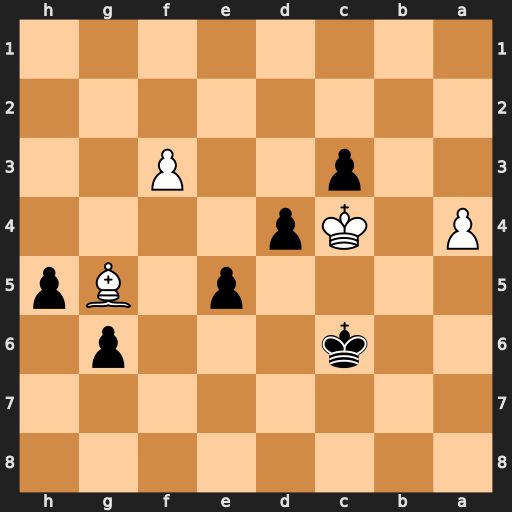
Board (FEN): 8/8/2k3p1/4p1Bp/P1Kp4/2p2P2/8/8
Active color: b
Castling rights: -
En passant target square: -
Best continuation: c2 Kd3 h4